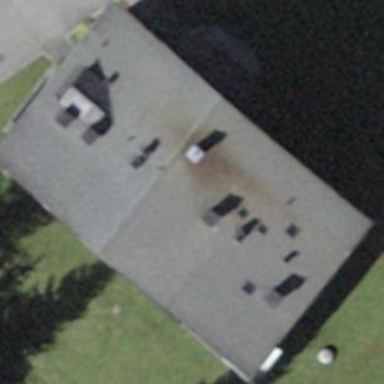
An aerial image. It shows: Building with tile roof.